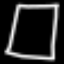
Label: square